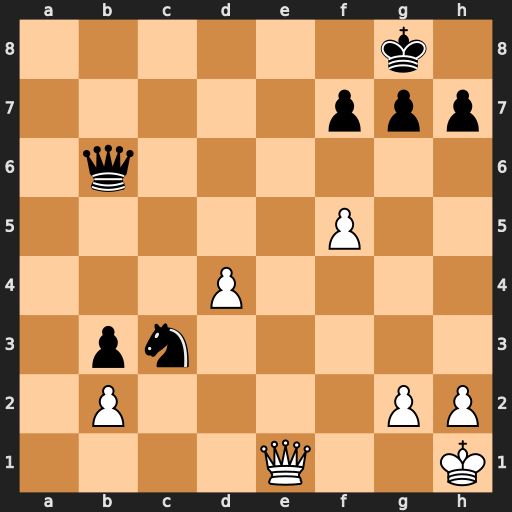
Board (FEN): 6k1/5ppp/1q6/5P2/3P4/1pn5/1P4PP/4Q2K
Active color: w
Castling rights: -
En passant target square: -
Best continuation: Qe8#